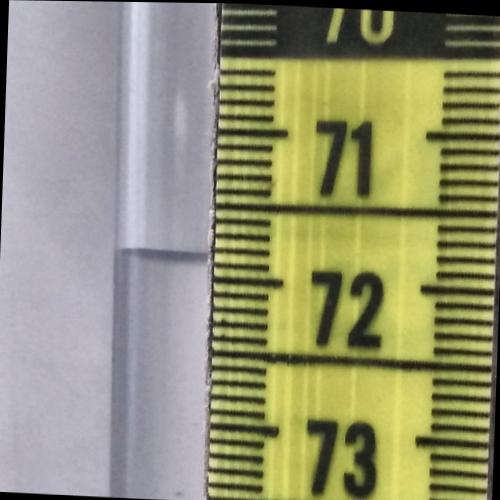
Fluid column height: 71.8 cm